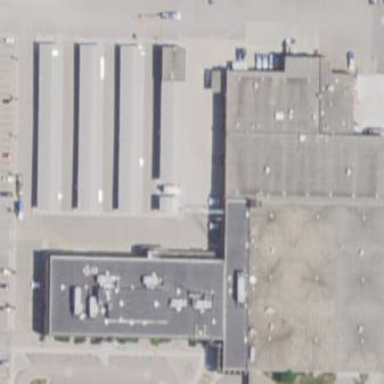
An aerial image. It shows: Building.